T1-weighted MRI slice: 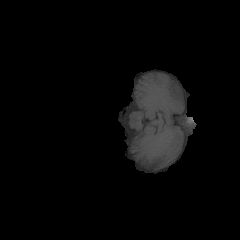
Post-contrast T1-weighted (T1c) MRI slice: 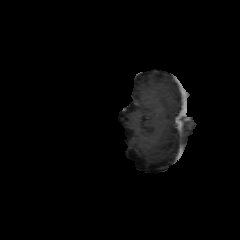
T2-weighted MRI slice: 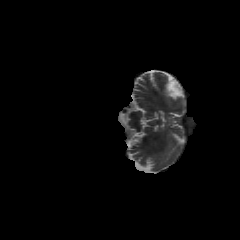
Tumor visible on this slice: no